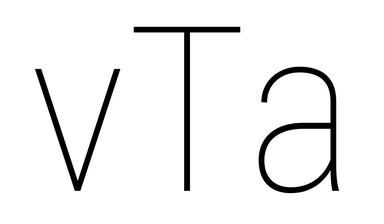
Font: Roboto_Condensed_Thin